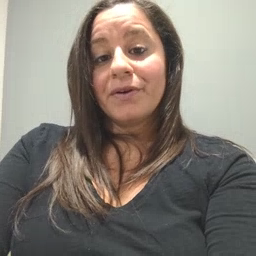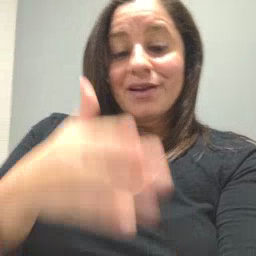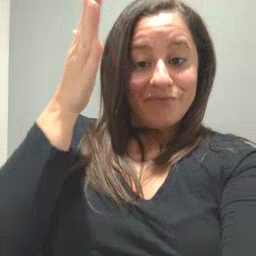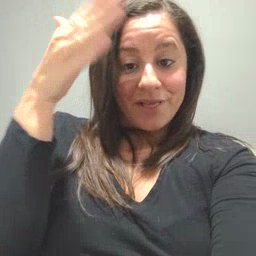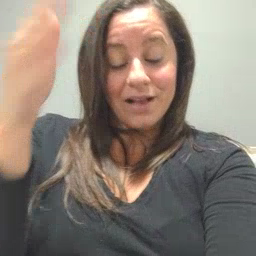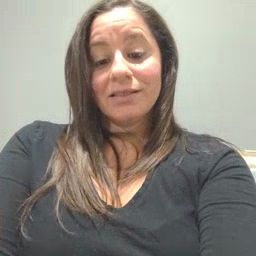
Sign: flag